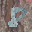
Label: 8